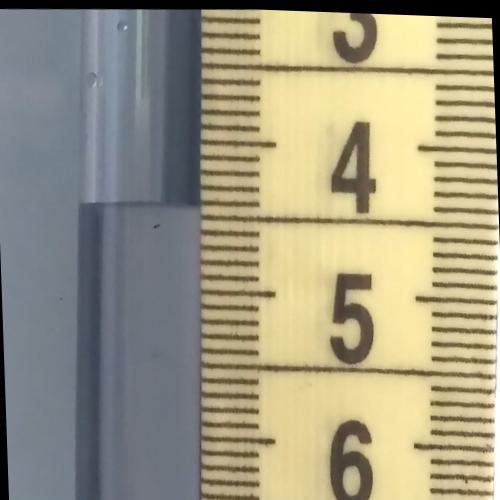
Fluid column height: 4.4 cm